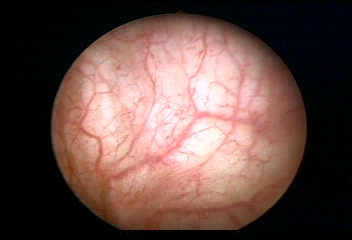
Modality: WLC
Class: Normal mucosa
Bladder cancer association: No